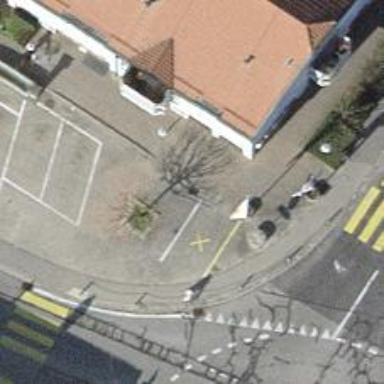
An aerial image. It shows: Bicycle parking area with wall loops.